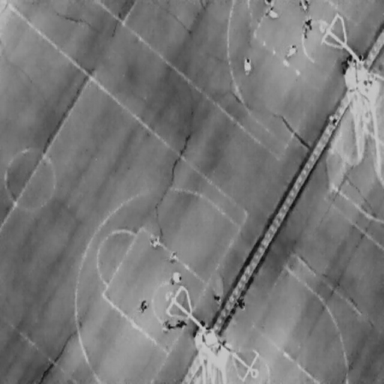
There are ten People in the infrared image.